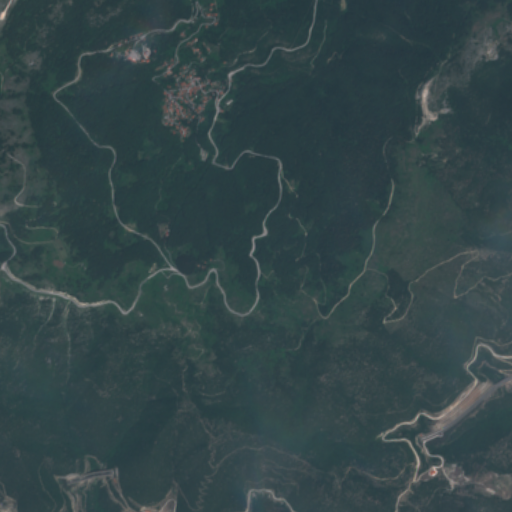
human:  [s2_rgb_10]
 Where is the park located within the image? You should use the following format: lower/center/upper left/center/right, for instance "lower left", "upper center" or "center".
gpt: The park is located in the upper center of the image.
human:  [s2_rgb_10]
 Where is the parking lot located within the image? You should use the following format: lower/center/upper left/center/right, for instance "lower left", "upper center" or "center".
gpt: The parking lot is located in the upper left of the image.
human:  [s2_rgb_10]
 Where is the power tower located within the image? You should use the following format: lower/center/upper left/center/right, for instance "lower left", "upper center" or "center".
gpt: The power tower is located in the lower of the image.
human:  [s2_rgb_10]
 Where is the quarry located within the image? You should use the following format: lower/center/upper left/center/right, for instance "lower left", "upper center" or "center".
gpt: The quarry is located in the upper right of the image.
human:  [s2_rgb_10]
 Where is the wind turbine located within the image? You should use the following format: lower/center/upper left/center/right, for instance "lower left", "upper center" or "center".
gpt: The wind turbine is located in the upper left of the image.
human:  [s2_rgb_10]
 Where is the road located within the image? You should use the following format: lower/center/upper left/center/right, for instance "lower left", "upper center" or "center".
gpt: There is no road in the image.